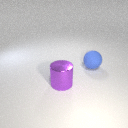
large blue rubber sphere behind large purple metal cylinder